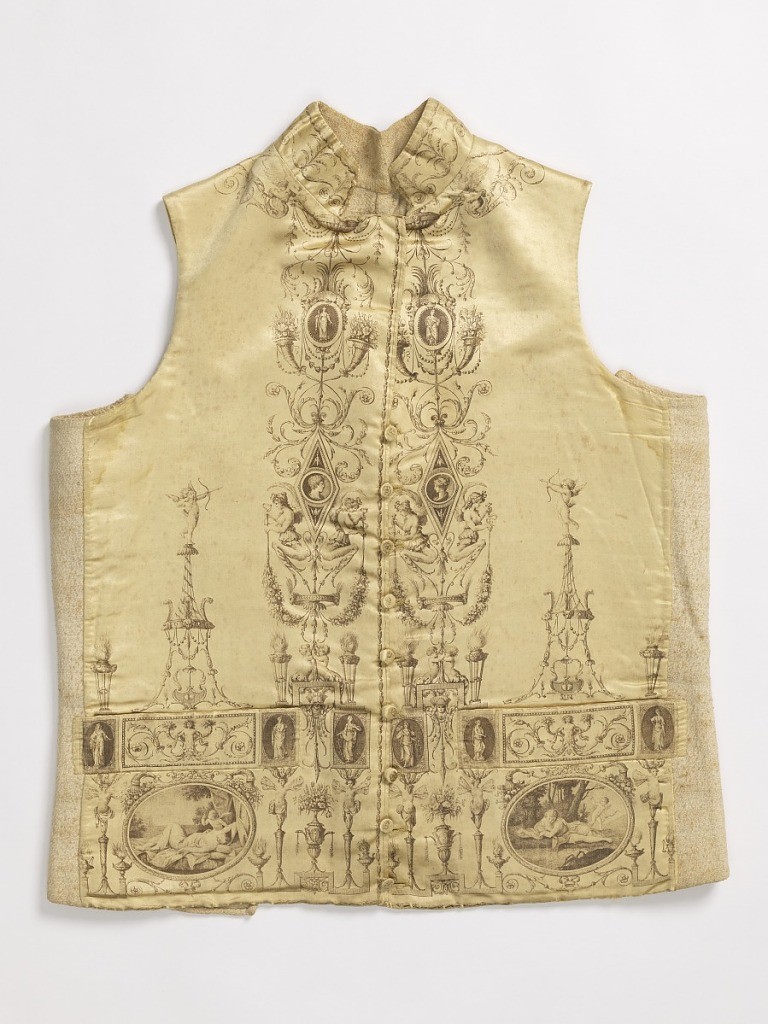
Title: Waistcoat
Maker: Robert et Cie
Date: ca. 1799
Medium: silk fronts, linen back Technique: printed by engraved copper plate on 7&1 satin foundation
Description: Yellow silk waistcoat printed in black with an elaborate neo-classical framing device containing scenes from mythology, portrait miniatures, and statues. Large medallion on the left proper side shows Narcissus gazing at his reflection in a pool of water. The other, on the right proper side, shows a reclining Ariadne as Theseus sails away, abandoning her on the island of Naxos.